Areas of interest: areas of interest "Parking Lot"
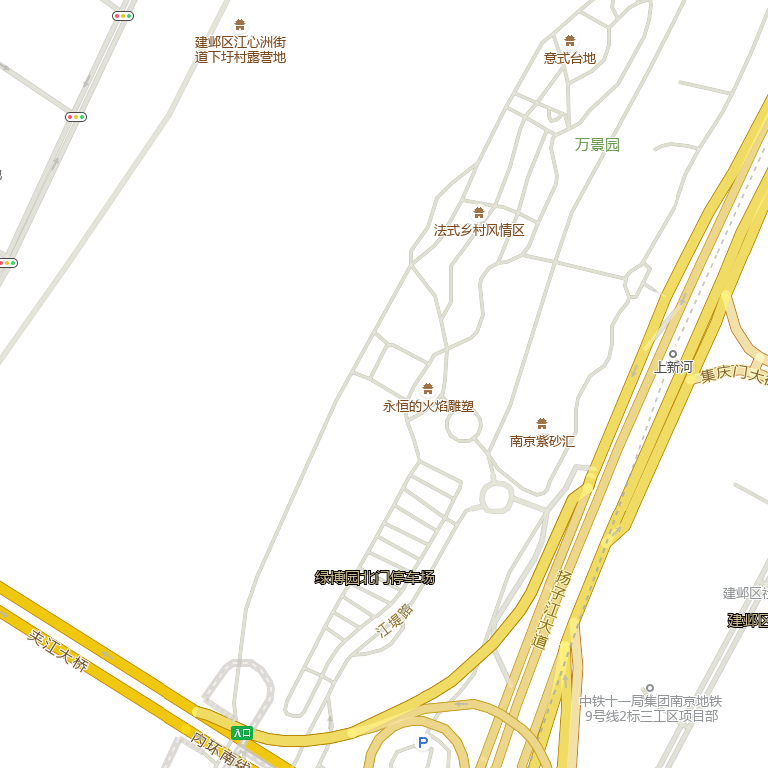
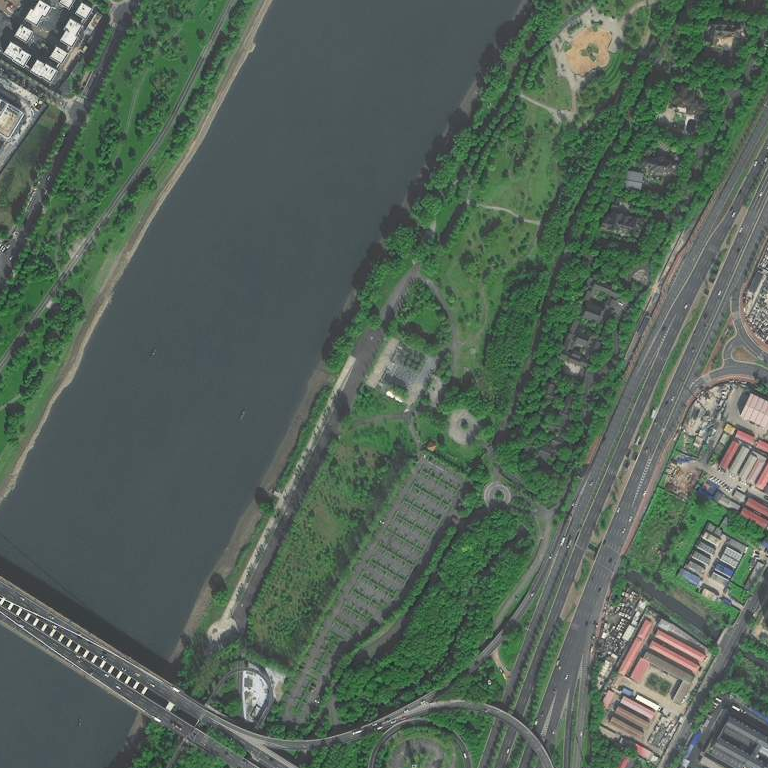